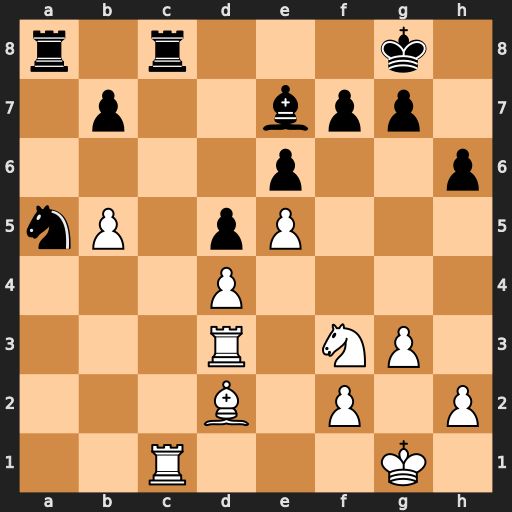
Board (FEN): r1r3k1/1p2bpp1/4p2p/nP1pP3/3P4/3R1NP1/3B1P1P/2R3K1
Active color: w
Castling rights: -
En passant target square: -
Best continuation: Rxc8+ Rxc8 Bxa5